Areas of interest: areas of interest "Tennis Court"
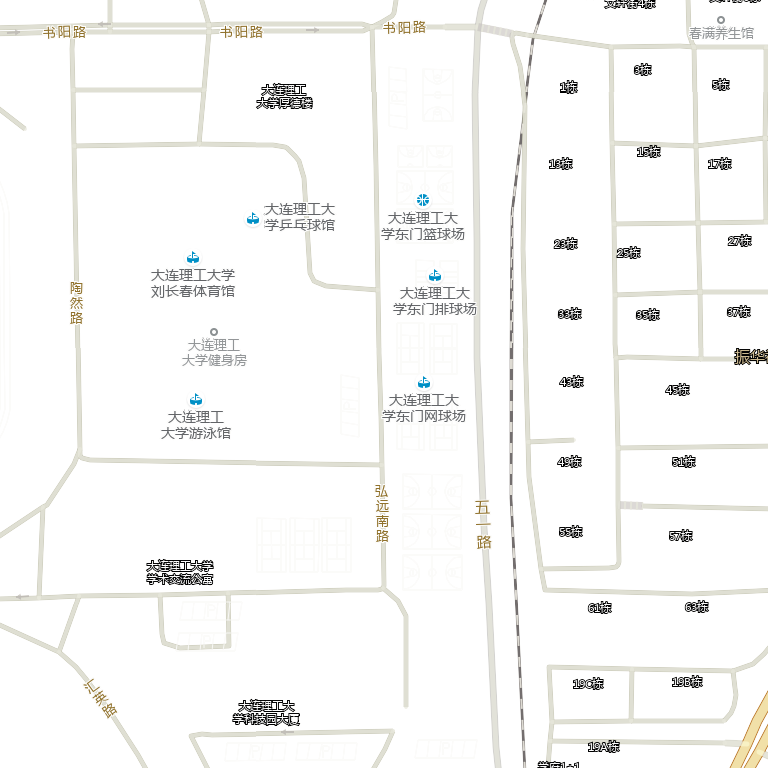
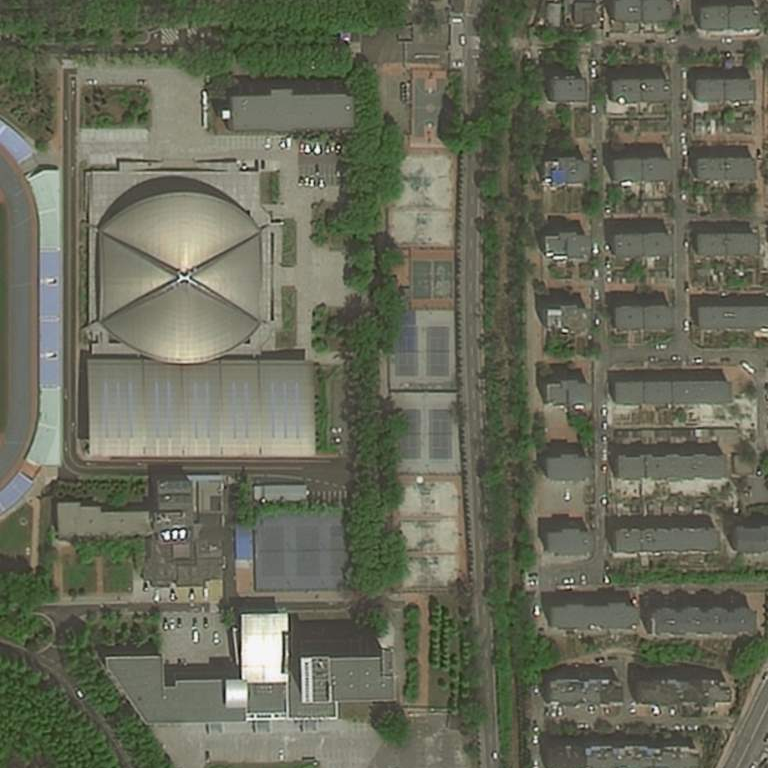